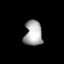
Tissue: prostate
Cell type: T cells
Senescence score: 0.2531
Nuclear area (px): 444
Mean DAPI intensity: 169.649